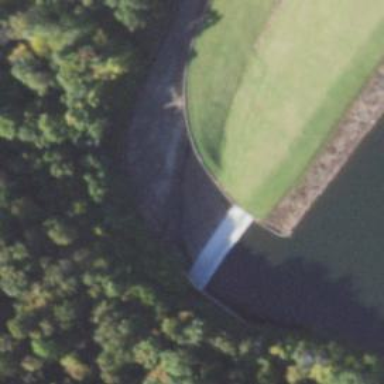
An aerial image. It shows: Spillway within waterway.